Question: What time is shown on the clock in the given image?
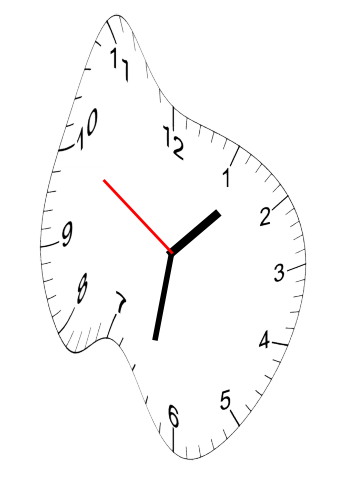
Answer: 01:31:50